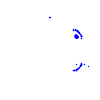
Particle: electron